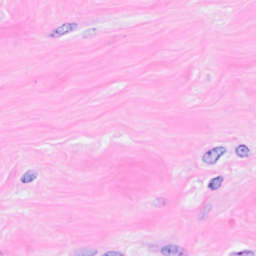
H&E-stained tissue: Breast